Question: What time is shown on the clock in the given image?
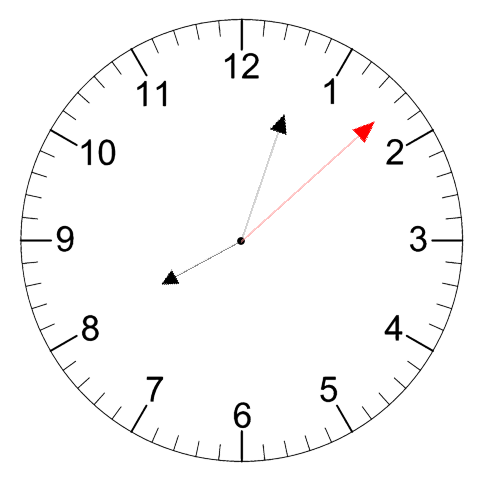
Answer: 08:03:08